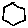
Label: hexagon